Field crop: maize
Growth stage: 2
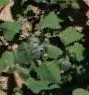
Species: chenopodium